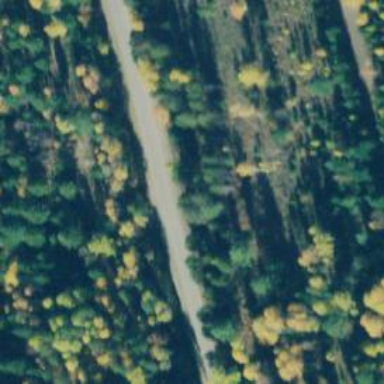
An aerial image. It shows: Unclassified road.